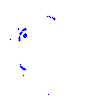
Particle: proton